二年级 · 算术
看图列式计算。（共 8 分）

$\square \div \square=\square$

$\square \div \square=\square$
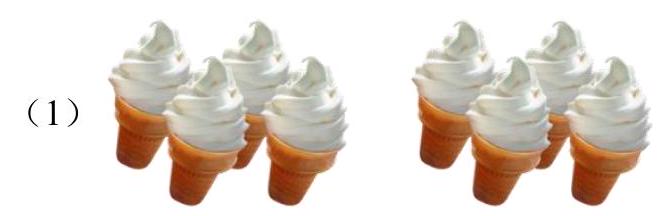
答案: (1) $8 \quad 2 \quad 4 \quad \begin{array}{llll} & 8 & 4 & 2\end{array}$

(2) $15 \quad 3 \quad 5 \quad 15 \quad 5 \quad 3$